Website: crate-barrel
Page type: delivery-shipping
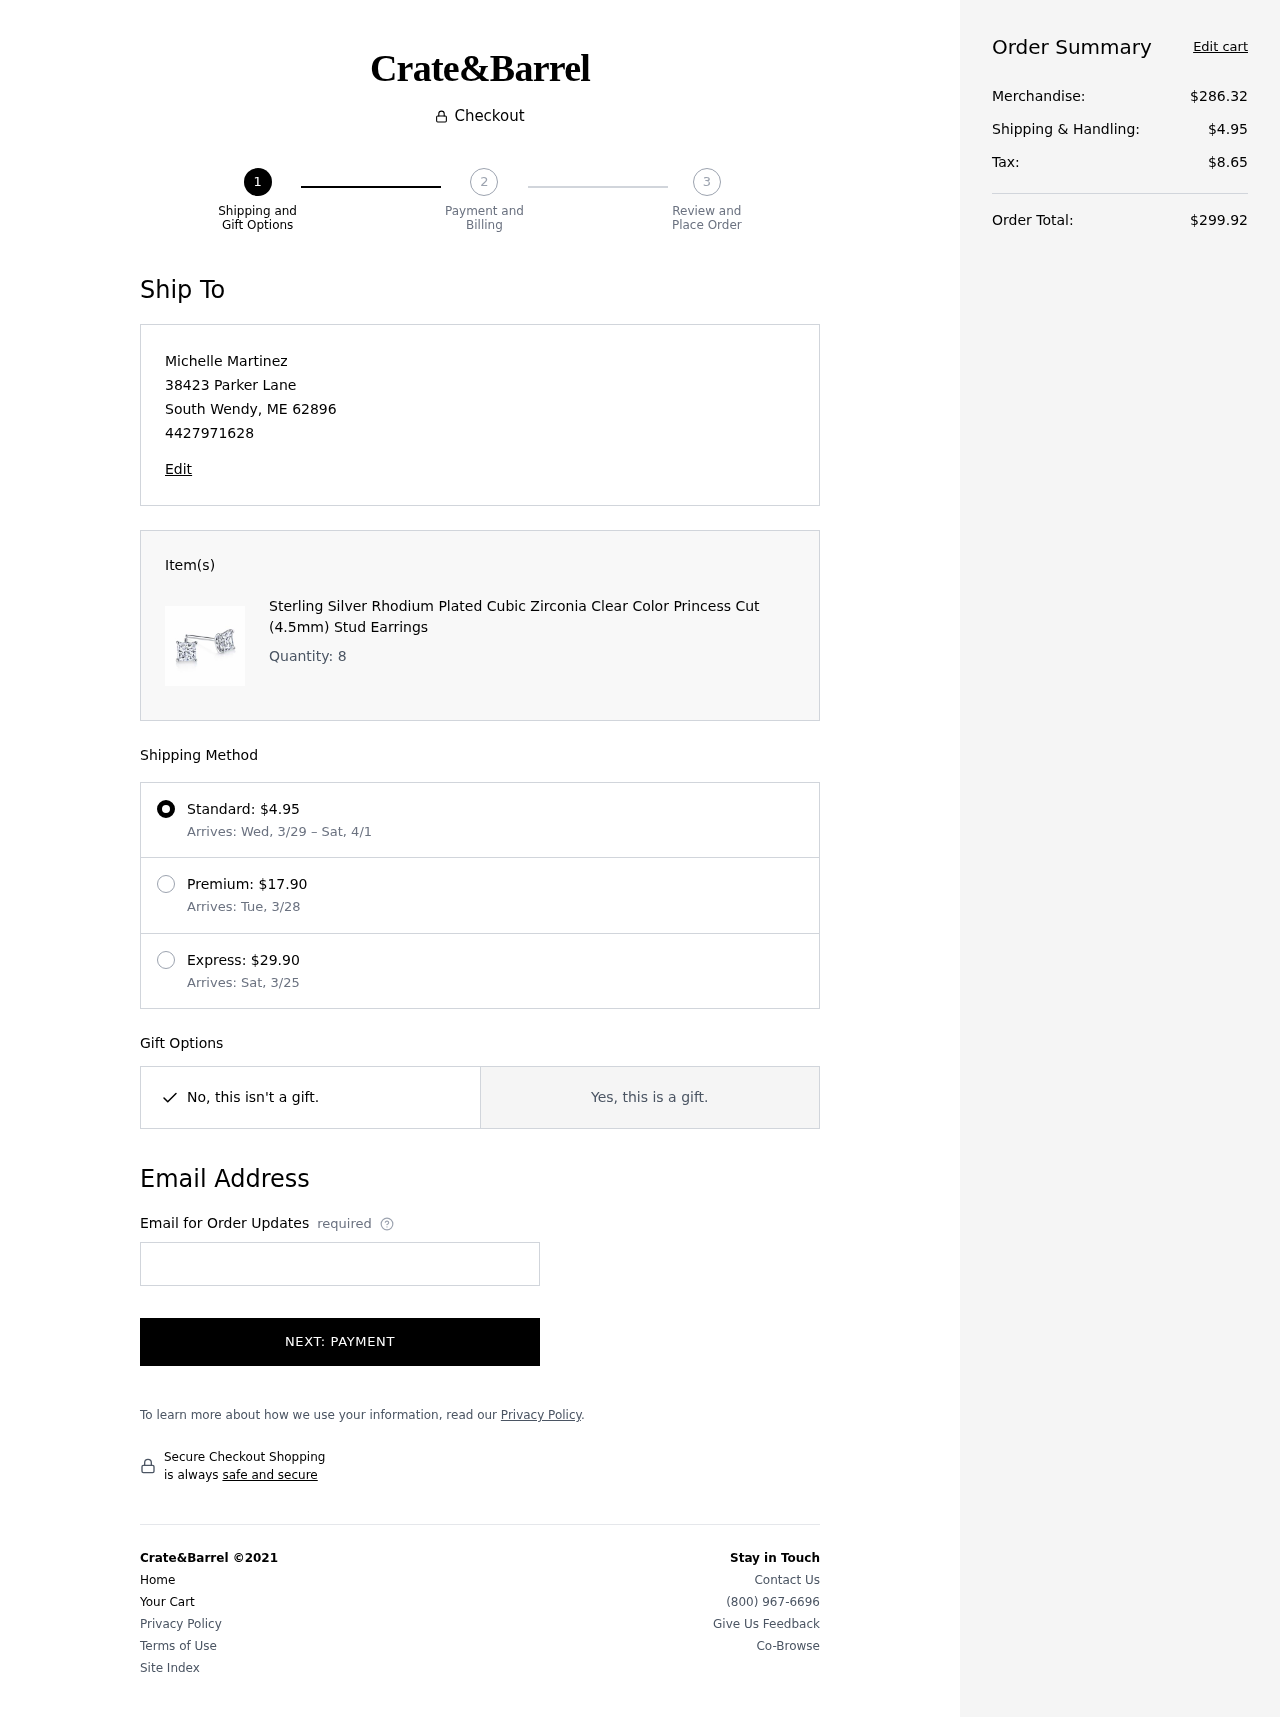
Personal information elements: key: PII_CITY
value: South Wendy
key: PII_EMAIL
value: michelle_martinez@hotmail.com
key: PII_FULLNAME
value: Michelle Martinez
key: PII_PHONE
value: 4427971628
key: PII_POSTCODE
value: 62896
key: PII_STATE_ABBR
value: ME
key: PII_STREET
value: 38423 Parker Lane
Product elements: key: PRODUCT1_NAME
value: Sterling Silver Rhodium Plated Cubic Zirconia Clear Color Princess Cut (4.5mm) Stud Earrings
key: PRODUCT1_QUANTITY
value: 8
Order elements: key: ORDER_SHIPPING_COST
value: $4.95
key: ORDER_SHIPPING_DATE
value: Wed, 3/29
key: ORDER_DELIVERY_DATE
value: Sat, 4/1
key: ORDER_SHIPPING_COST2
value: $17.90
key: ORDER_DELIVERY_DATE2
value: Arrives: Tue, 3/28
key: ORDER_SHIPPING_COST3
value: $29.90
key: ORDER_DELIVERY_DATE3
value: Arrives: Sat, 3/25
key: ORDER_SUBTOTAL
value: $286.32
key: ORDER_TAX
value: $8.65
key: ORDER_TOTAL
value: $299.92